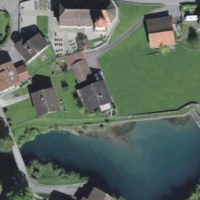
EUNIS habitat code: 54
Species observed at this site:
Rumex alpinus